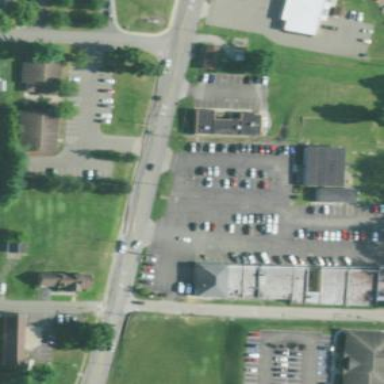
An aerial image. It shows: Parking area.